Question: How to show a customized 'Toast' like this :

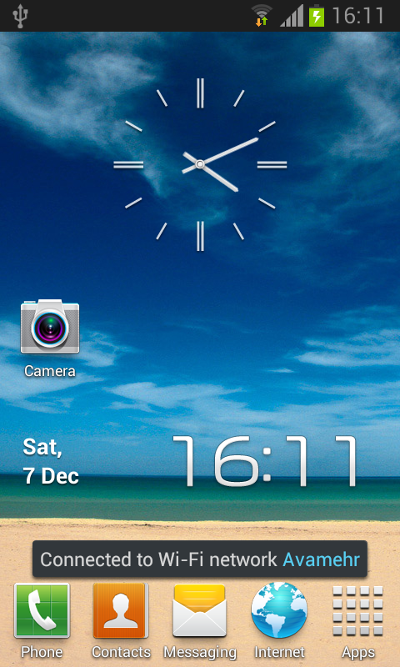
Answer: We can use 'SpannableString' for this message as a text.
like this block:
'''
public void showToast(){
SpannableString span=new SpannableString("This is a Colorful Spannable text!");
span.setSpan(new ForegroundColorSpan(Color.CYAN), 10, 11, Spannable.SPAN_EXCLUSIVE_EXCLUSIVE);
span.setSpan(new ForegroundColorSpan(Color.GRAY), 11, 12, Spannable.SPAN_EXCLUSIVE_EXCLUSIVE);
span.setSpan(new ForegroundColorSpan(Color.GREEN), 12, 13, Spannable.SPAN_EXCLUSIVE_EXCLUSIVE);
span.setSpan(new ForegroundColorSpan(Color.MAGENTA), 13, 14, Spannable.SPAN_EXCLUSIVE_EXCLUSIVE);
span.setSpan(new ForegroundColorSpan(Color.RED), 14, 15, Spannable.SPAN_EXCLUSIVE_EXCLUSIVE);
span.setSpan(new ForegroundColorSpan(Color.LTGRAY), 15, 16, Spannable.SPAN_EXCLUSIVE_EXCLUSIVE);
span.setSpan(new ForegroundColorSpan(Color.BLUE), 16, 17, Spannable.SPAN_EXCLUSIVE_EXCLUSIVE);
span.setSpan(new ForegroundColorSpan(Color.YELLOW), 17, 18, Spannable.SPAN_EXCLUSIVE_EXCLUSIVE);
Toast.makeText(this,span, Toast.LENGTH_LONG).show();
}
showToast();
'''
and this is the result: